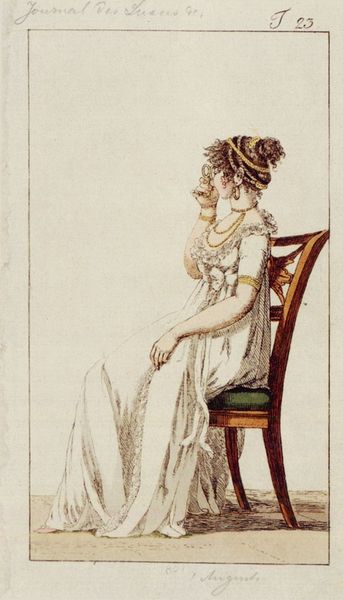
Titel: Mode-Kupfer aus dem „Journal des Luxus und der Moden“
Institution: Staatliche Museen zu Berlin, Kunstbibliothek - Lipperheidesche Kostümbibliothek
Schlagwörter: gemälde, weiß, grün, sitzen, braun, frau, frisur, kleid, ohrring, stuhl, zeichnung, dame, alt, arme, gold, haare, reich, sessel, haarreif, locken, schön, schrift, lehne, kette, grafik, sitzende, buch, druck, radierung, brille, ketten, wohlhabend, lupe, empire, monokel, nonokel